Question: I want to create a circle like in picture below in Android andengine. It should have body by box2d. How can I create it?

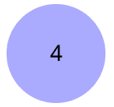
Answer: Try this solution:
'''
public void onCreate(Bundle savedInstanceState) {
super.onCreate(savedInstanceState);
setContentView(demoview);
}
private class DemoView extends View{
public DemoView(Context context){
super(context);
}
@Override
protected void onDraw(Canvas canvas) {
super.onDraw(canvas);
Paint p = new Paint();
p.setColor(Color.RED);
DashPathEffect dashPath = new DashPathEffect(new float[]{5,5}, (float)1.0);
p.setPathEffect(dashPath);
p.setStyle(Style.STROKE);
canvas.drawCircle(100, 100, 50, p);
Paint pp = new Paint();
pp.setColor(Color.BLUE);
canvas.drawText("kadir", 100, 100, pp);
invalidate();
}
}
}
'''